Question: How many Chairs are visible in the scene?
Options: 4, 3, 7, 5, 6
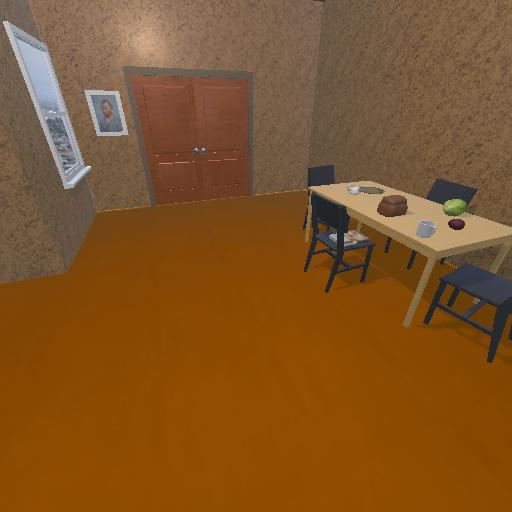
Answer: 4